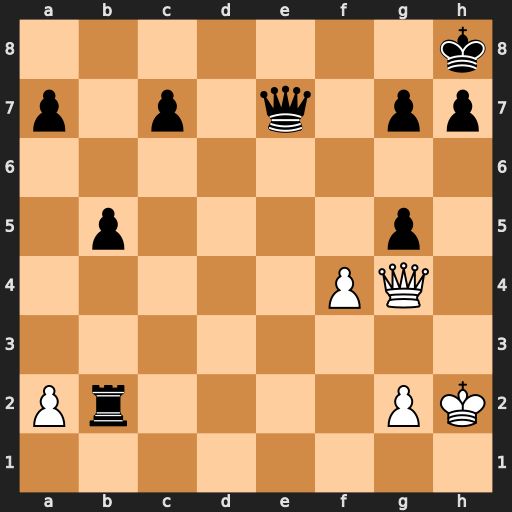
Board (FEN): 7k/p1p1q1pp/8/1p4p1/5PQ1/8/Pr4PK/8
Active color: w
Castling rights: -
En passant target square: -
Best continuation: Qc8+ Qd8 Qxd8#